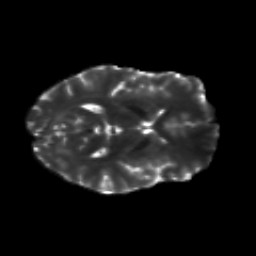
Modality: T2w
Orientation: axial
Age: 28
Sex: female
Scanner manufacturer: siemens
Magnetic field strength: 3 T
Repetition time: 8.8 s
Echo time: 0.085 s